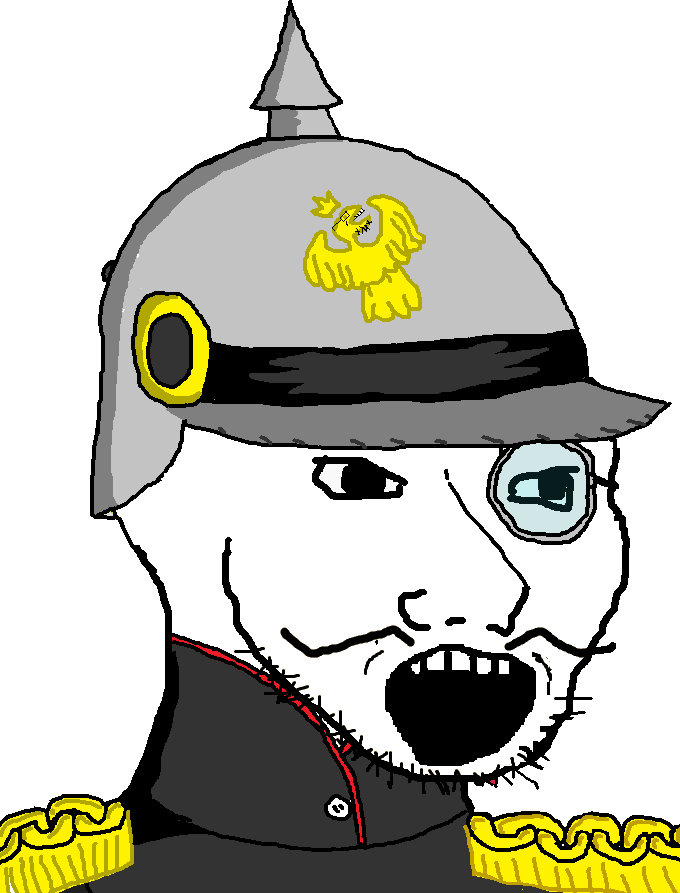
Label: 5_Soyjak